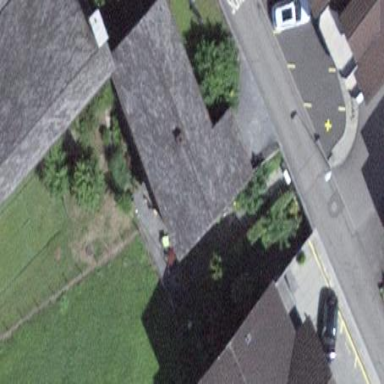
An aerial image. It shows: School building.